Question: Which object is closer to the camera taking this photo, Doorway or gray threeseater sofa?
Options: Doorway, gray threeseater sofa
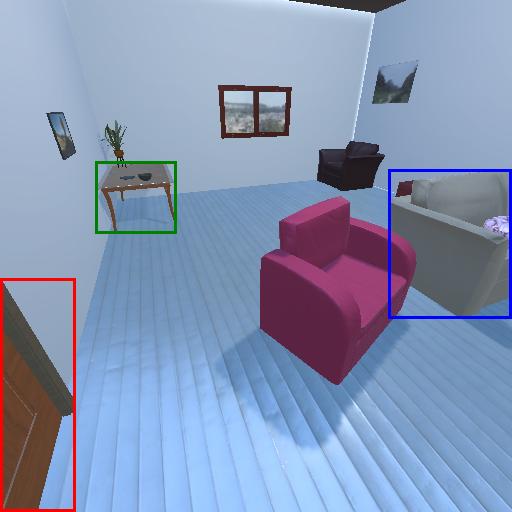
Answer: Doorway